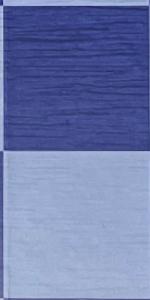
Label: Empty